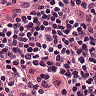
Metastatic tissue present: no